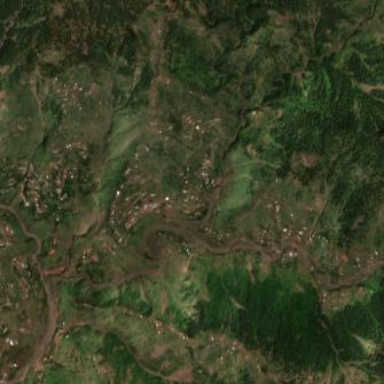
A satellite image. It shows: Mountainous rural residential area.